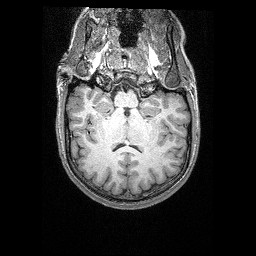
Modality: T1w
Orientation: sagittal
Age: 23
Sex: female
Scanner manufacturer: siemens
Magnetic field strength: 3 T
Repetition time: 2.4 s
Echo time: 0.03 s